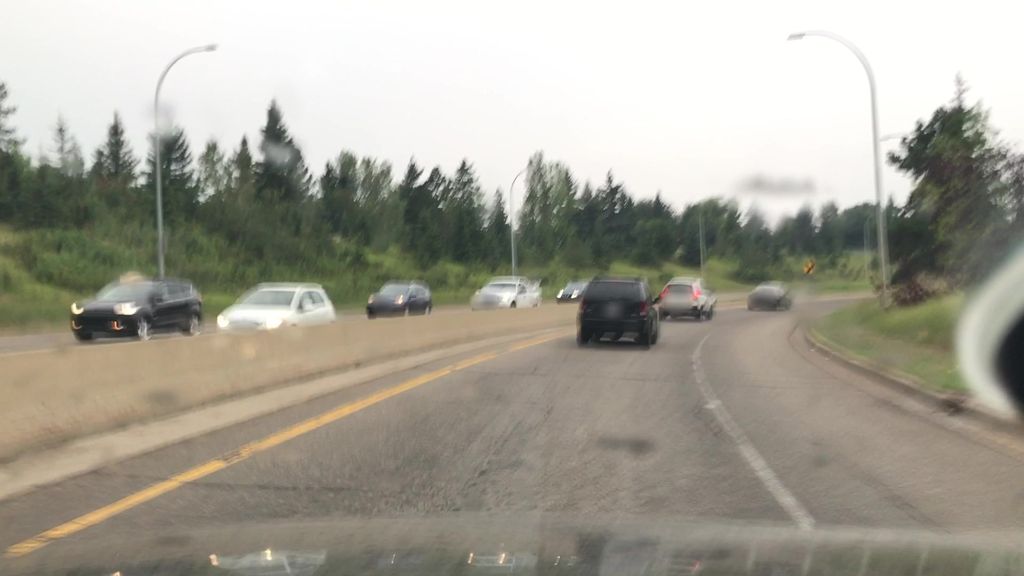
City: edmonton